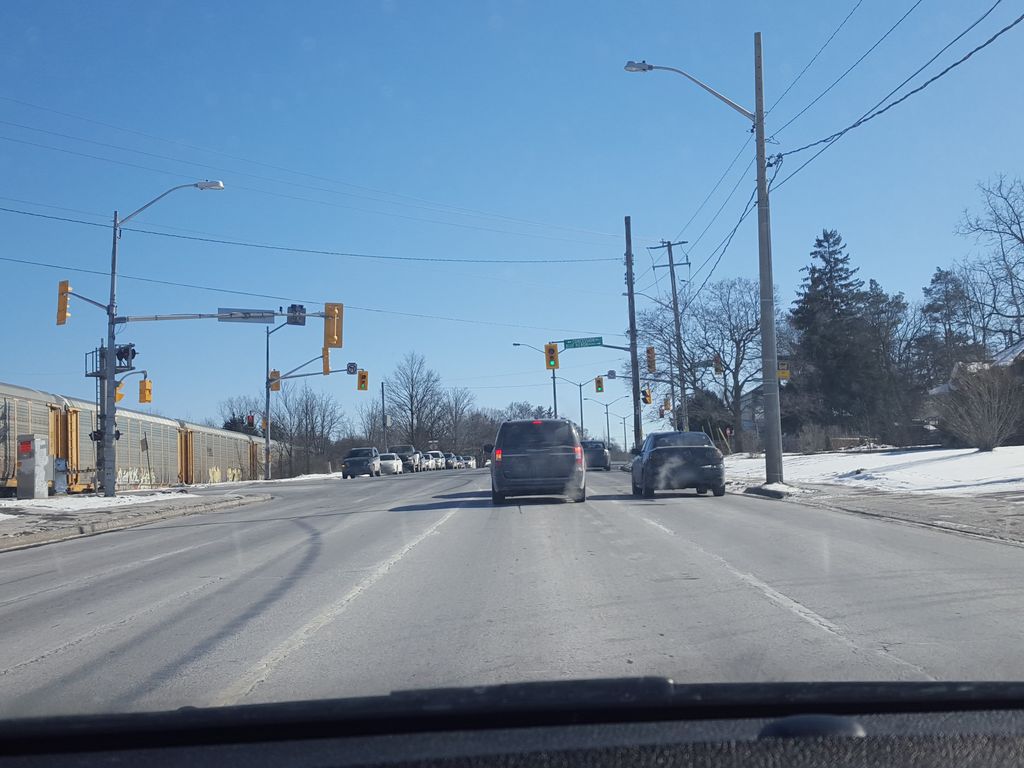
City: kitchener-waterloo